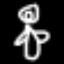
Label: angel